Question: I followed the codes <URL> to set the colors of a specific date in Toedter's 'Calendar'. The problem I am facing now is that it is not highlighting the correct cell. In my example I have used 14th and 15th of June but it highlighted 8th and 9th.

And heres my code:
'''
DateFormat formatter = new SimpleDateFormat("yyyy-MM-dd");
Date sdate= null;
String d = null;
for(int i =0;i<pd.size();i++){
d = pd.get(i).getDate();
try{
sdate = (Date)formatter.parse(d);
if(events.contains(sdate)){
}
else{
events.add(sdate);
System.out.println(sdate);
}
}catch(ParseException r){
System.out.println("error");
}
}
//arraylist of events
for(int i = 0; i < events.size(); i++)
{
Calendar cal1 = Calendar.getInstance();
cal1.setTime(events.get(i));
int day1 = cal1.get(Calendar.DAY_OF_MONTH);
int month1 = cal1.get(Calendar.MONTH);
int year1 = cal1.get(Calendar.YEAR);
//selected month and year on JCalendar
if(month == month1 && year == year1)
{
// Calculate the offset of the first day of the month
cal.set(Calendar.DAY_OF_MONTH,1);
int offset = cal.get(Calendar.DAY_OF_WEEK) -1;
component[day1 + offset ].setBackground(Color.blue);
}
}
'''
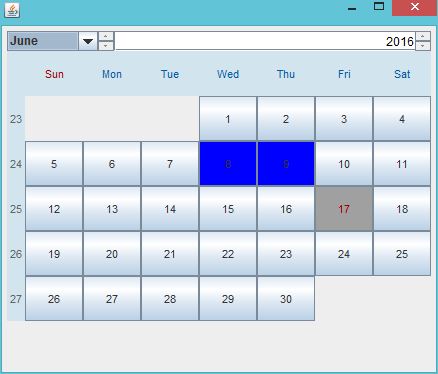
Answer: As an alternative to changing the components, implement 'IDateEvaluator' and return the desired colors, as suggested <URL>'.
<URL>
'''
import com.toedter.calendar.IDateEvaluator;
import com.toedter.calendar.JCalendar;
import java.awt.Color;
import java.awt.EventQueue;
import java.util.ArrayList;
import java.util.Calendar;
import java.util.Date;
import java.util.List;
import javax.swing.JFrame;
/**
* @see https://stackoverflow.com/a/378<PHONE>
* @see https://stackoverflow.com/q/255<PHONE>
*/
public class HighlightTest {
private static class HighlightEvaluator implements IDateEvaluator {
private final List<Date> list = new ArrayList<>();
public void add(Date date) {
list.add(date);
}
@Override
public boolean isSpecial(Date date) {
return list.contains(date);
}
@Override
public Color getSpecialForegroundColor() {
return Color.red.darker();
}
@Override
public Color getSpecialBackroundColor() {
return Color.blue;
}
@Override
public String getSpecialTooltip() {
return "Highlighted event.";
}
@Override
public boolean isInvalid(Date date) {
return false;
}
@Override
public Color getInvalidForegroundColor() {
return null;
}
@Override
public Color getInvalidBackroundColor() {
return null;
}
@Override
public String getInvalidTooltip() {
return null;
}
}
private void display() {
JFrame f = new JFrame("Highlight Test");
f.setDefaultCloseOperation(JFrame.EXIT_ON_CLOSE);
HighlightEvaluator evaluator = new HighlightEvaluator();
evaluator.add(createDate(14));
evaluator.add(createDate(15));
JCalendar jc = new JCalendar();
jc.getDayChooser().addDateEvaluator(evaluator);
jc.setCalendar(jc.getCalendar());
f.add(jc);
f.pack();
f.setLocationRelativeTo(null);
f.setVisible(true);
}
private Date createDate(int d) {
Calendar c = Calendar.getInstance();
c.set(Calendar.DAY_OF_MONTH, d);
c.set(Calendar.HOUR_OF_DAY, 0);
c.set(Calendar.MINUTE, 0);
c.set(Calendar.SECOND, 0);
c.set(Calendar.MILLISECOND, 0);
return (c.getTime());
}
public static void main(String[] args) {
EventQueue.invokeLater(new HighlightTest()::display);
}
}
'''